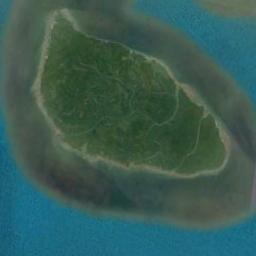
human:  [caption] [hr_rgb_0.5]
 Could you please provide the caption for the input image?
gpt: The island is surrounded by water .

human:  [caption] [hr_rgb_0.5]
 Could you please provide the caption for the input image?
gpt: The island in the picture is green .

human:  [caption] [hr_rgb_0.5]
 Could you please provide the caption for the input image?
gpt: The island has dense vegetation and a large reef and the waters around the island is light blue .

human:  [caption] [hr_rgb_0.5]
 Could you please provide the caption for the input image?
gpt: The island covered with green vegetation is surrounded by light blue water .

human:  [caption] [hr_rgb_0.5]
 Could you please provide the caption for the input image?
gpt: A green island on a blue sea .